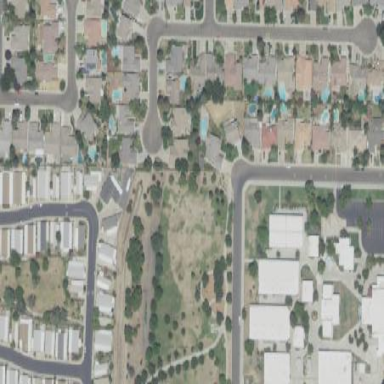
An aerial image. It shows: Residential area in neighborhood consisting of single-family homes.